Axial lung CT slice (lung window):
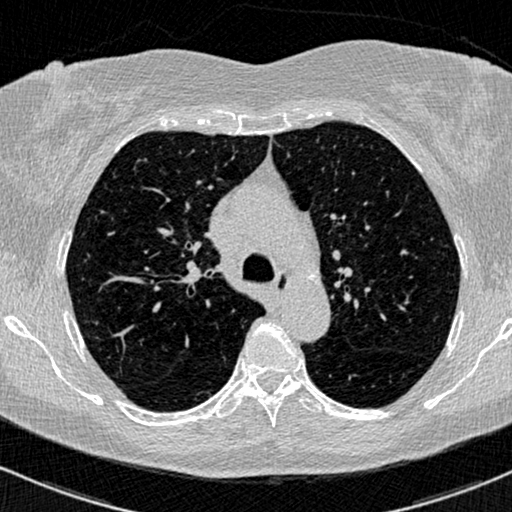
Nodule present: no